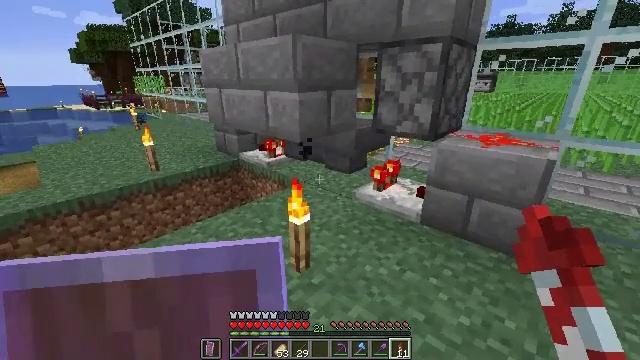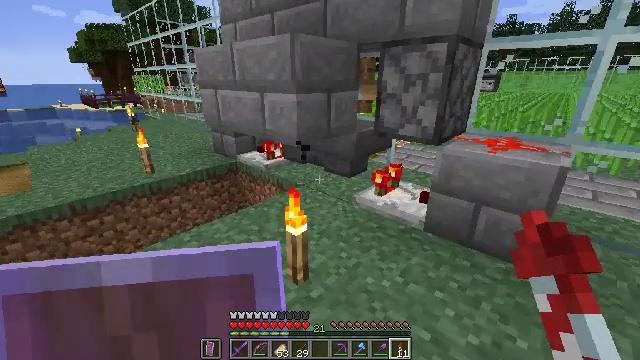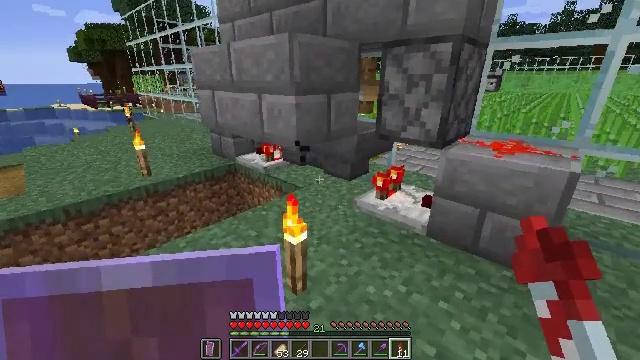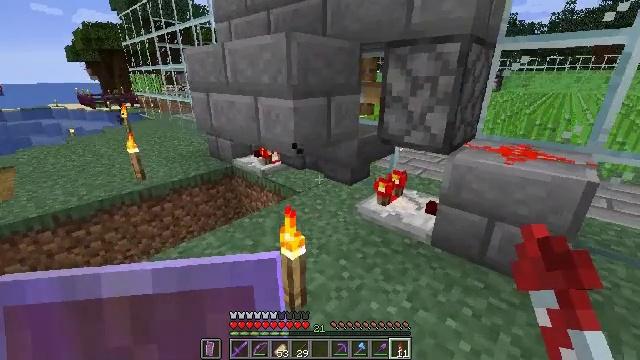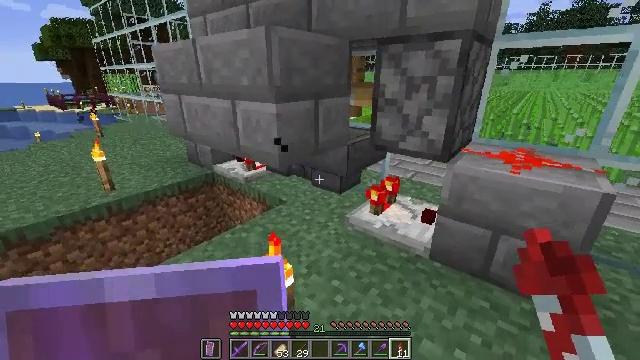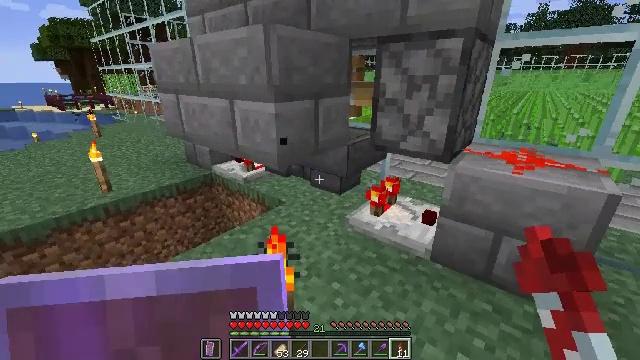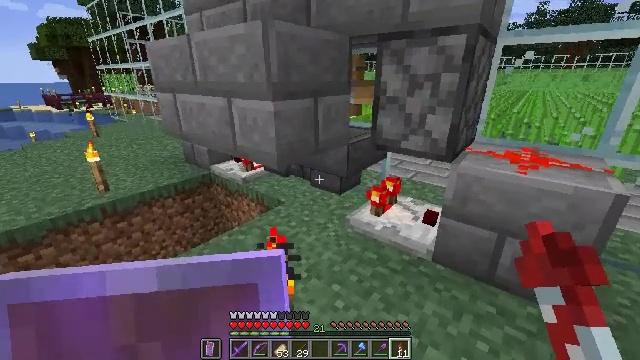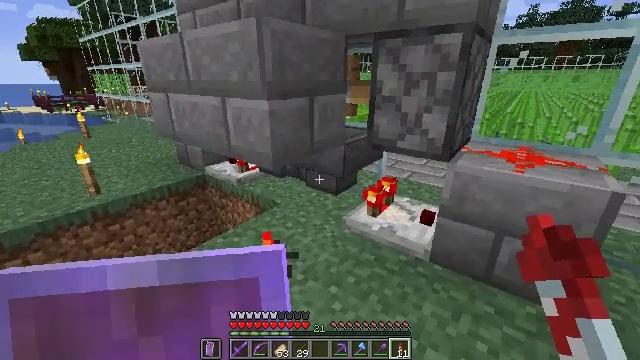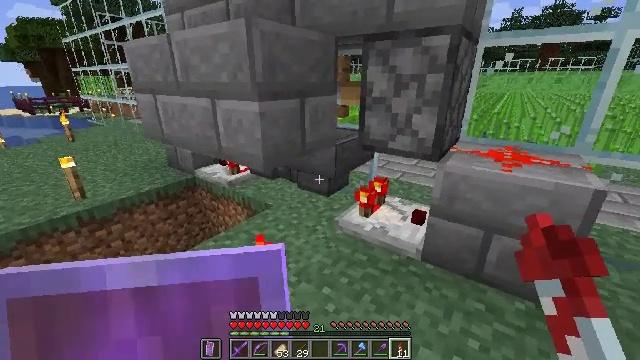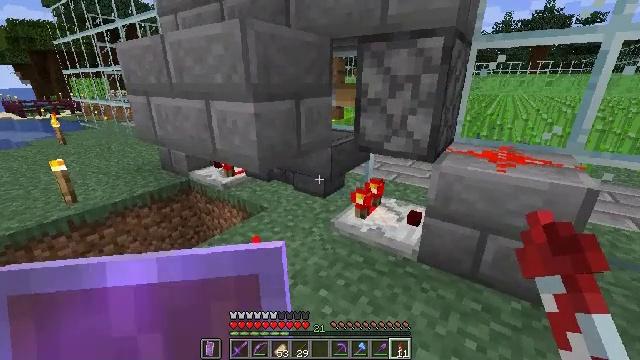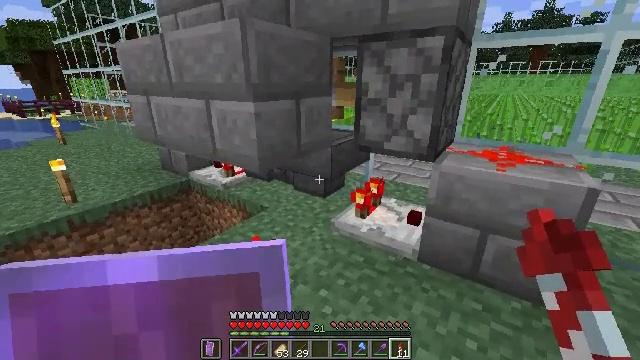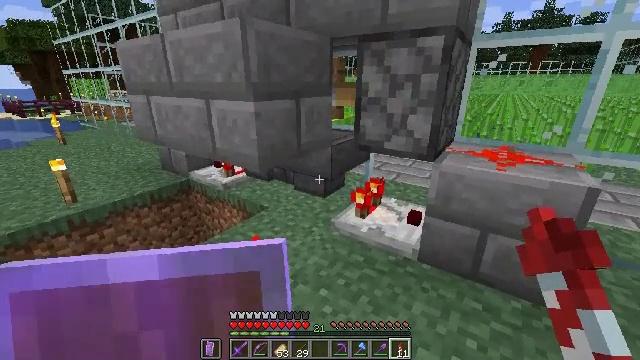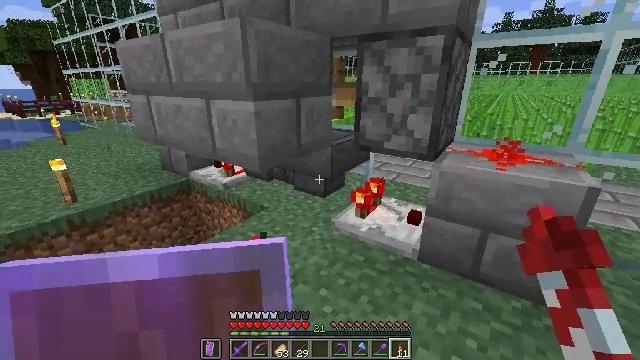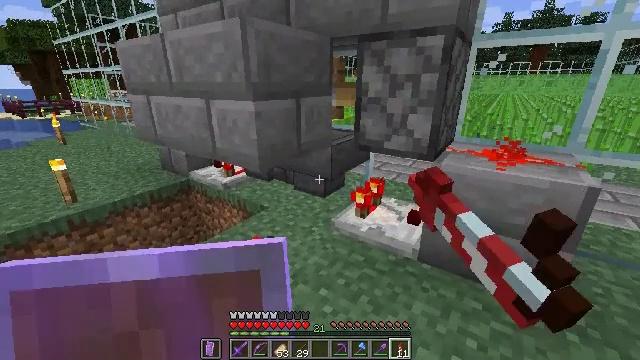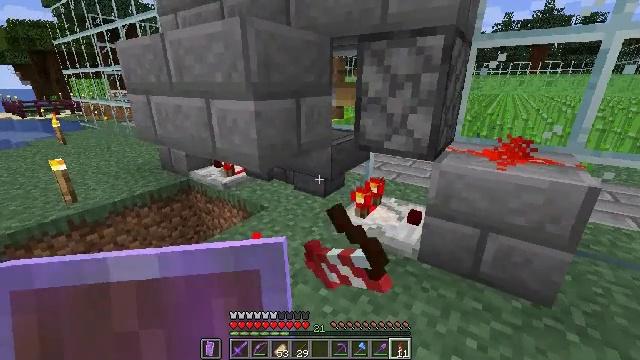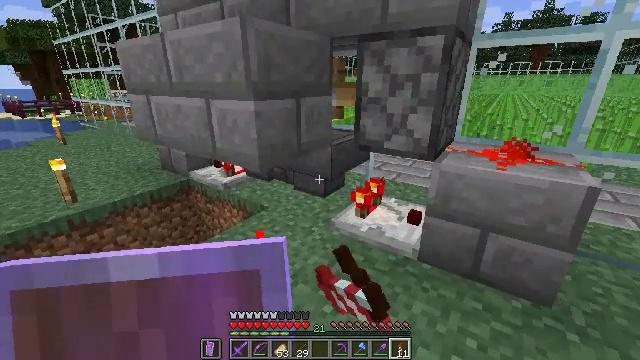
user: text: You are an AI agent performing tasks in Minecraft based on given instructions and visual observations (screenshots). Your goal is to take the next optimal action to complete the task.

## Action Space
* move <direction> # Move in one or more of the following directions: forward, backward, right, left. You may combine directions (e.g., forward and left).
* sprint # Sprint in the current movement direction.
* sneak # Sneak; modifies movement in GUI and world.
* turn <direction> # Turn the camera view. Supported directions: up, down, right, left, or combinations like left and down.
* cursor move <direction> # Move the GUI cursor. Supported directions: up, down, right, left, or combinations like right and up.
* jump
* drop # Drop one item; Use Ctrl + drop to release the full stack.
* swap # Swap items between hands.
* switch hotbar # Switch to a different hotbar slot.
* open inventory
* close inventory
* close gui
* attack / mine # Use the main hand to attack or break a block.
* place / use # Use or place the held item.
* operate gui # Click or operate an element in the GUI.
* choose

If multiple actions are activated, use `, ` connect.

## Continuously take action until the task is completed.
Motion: motion action
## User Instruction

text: Remove wheat seeds from the inventory.
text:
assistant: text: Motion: move forward
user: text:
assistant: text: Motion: move forward
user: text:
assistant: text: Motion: move forward
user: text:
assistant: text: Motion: turn right
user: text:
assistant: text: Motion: no_op
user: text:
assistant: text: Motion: no_op
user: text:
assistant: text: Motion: turn right
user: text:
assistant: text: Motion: turn right
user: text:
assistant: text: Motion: turn right
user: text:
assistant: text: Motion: no_op
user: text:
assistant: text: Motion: no_op
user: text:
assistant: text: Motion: use / place
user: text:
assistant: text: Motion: use / place
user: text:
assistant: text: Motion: use / place
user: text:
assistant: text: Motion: use / place
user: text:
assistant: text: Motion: no_op
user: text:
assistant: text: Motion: no_op
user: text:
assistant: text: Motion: no_op
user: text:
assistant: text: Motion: no_op
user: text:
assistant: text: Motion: no_op
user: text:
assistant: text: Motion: no_op
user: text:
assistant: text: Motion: no_op
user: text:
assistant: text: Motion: no_op
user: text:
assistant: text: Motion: no_op
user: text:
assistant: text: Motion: no_op
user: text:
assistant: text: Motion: no_op
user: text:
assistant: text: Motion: no_op
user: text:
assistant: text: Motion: no_op
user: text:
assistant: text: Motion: no_op
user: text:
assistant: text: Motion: no_op